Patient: sex F, age 55
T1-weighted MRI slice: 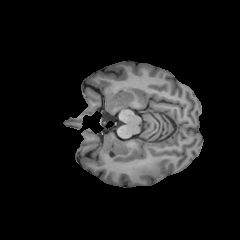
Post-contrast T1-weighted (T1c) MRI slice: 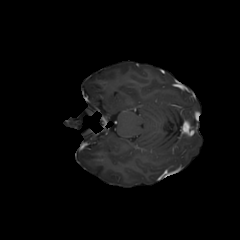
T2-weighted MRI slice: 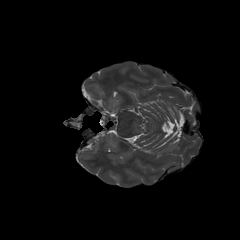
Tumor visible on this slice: no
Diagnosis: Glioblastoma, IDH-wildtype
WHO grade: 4